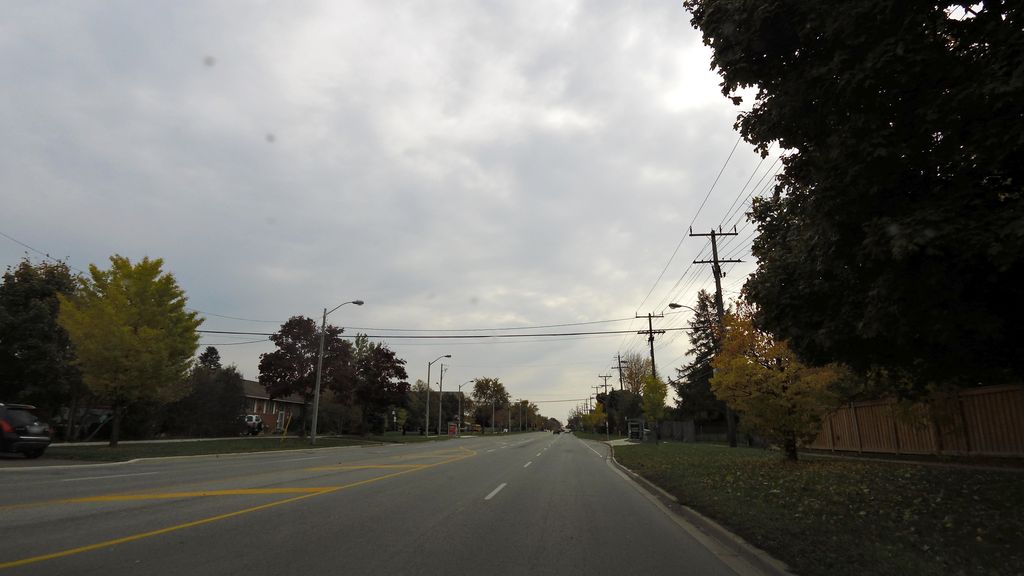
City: toronto